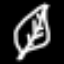
Label: leaf